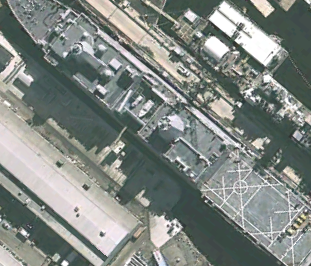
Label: San_Antonio-class_transport_dock